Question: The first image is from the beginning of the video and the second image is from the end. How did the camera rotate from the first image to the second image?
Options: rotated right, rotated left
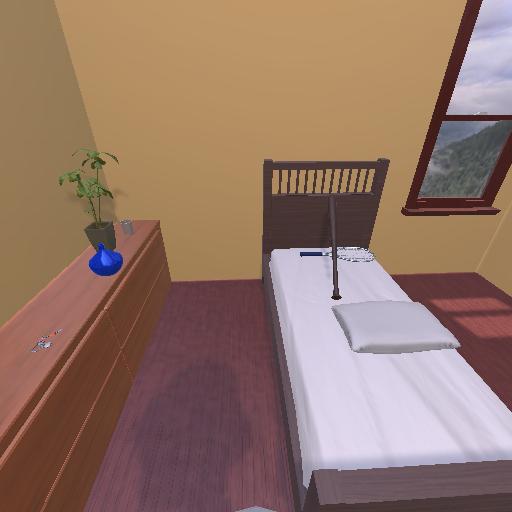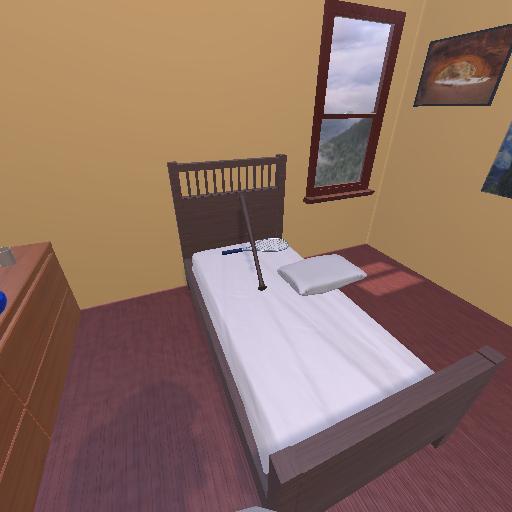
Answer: rotated right